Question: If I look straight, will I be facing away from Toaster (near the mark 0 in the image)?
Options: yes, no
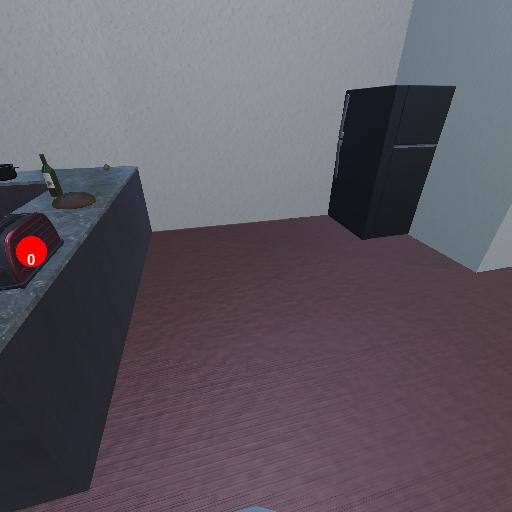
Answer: yes